Interaction volume radius: 5 \u00c5
Interaction volume height: 30 \u00c5
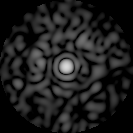
Disorder parameter: 0.8233